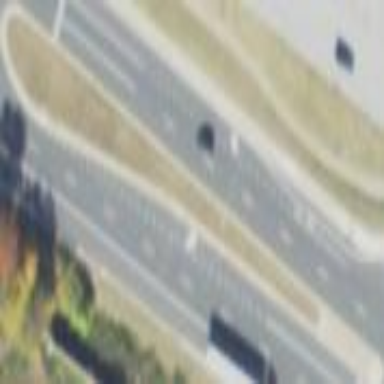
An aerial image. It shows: Traffic island with combination of grass and concrete surface.